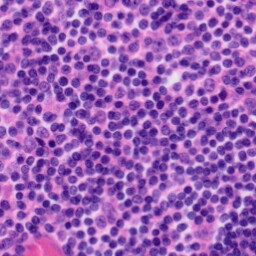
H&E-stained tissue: Tonsil